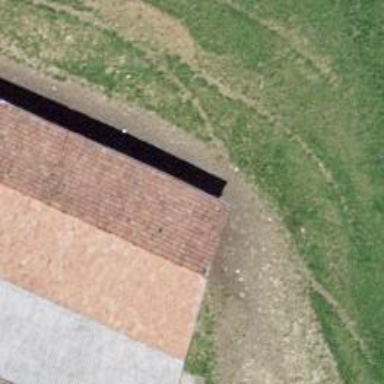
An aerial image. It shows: Grass track with grade5 track type.